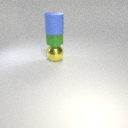
large blue rubber cylinder above large yellow metal sphere